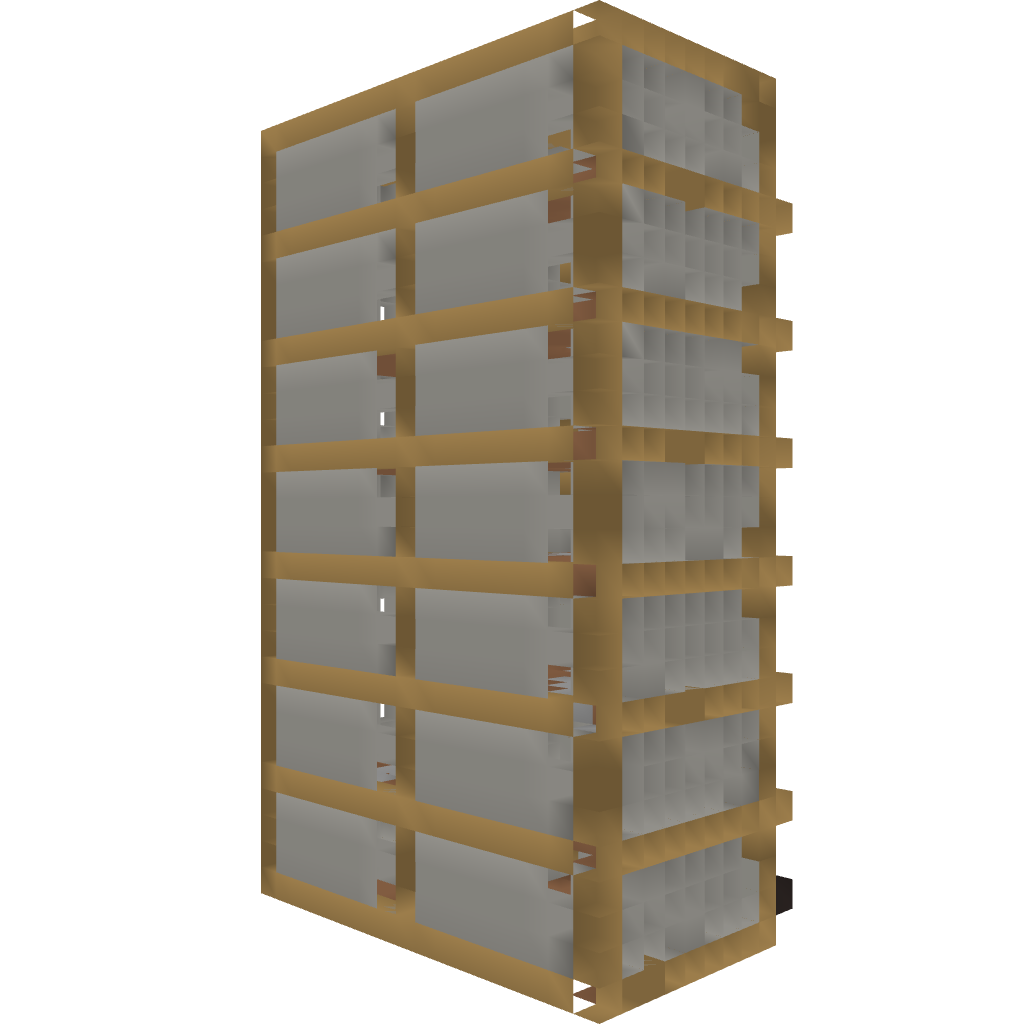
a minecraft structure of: Rainbow sheep stable